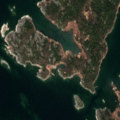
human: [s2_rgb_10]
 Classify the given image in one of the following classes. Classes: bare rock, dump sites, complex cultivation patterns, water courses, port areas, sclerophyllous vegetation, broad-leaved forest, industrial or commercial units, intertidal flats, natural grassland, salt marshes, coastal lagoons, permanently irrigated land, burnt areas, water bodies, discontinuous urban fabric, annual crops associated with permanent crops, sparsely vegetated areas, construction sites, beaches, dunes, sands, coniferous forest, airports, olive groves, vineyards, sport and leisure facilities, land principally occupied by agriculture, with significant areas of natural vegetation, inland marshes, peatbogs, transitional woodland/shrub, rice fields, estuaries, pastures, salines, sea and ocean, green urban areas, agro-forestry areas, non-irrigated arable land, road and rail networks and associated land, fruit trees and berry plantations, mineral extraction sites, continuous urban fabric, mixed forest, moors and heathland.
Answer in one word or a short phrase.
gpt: coniferous forest, mixed forest, sea and ocean